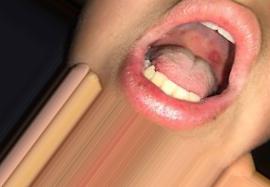
Condition: Mouth Ulcer